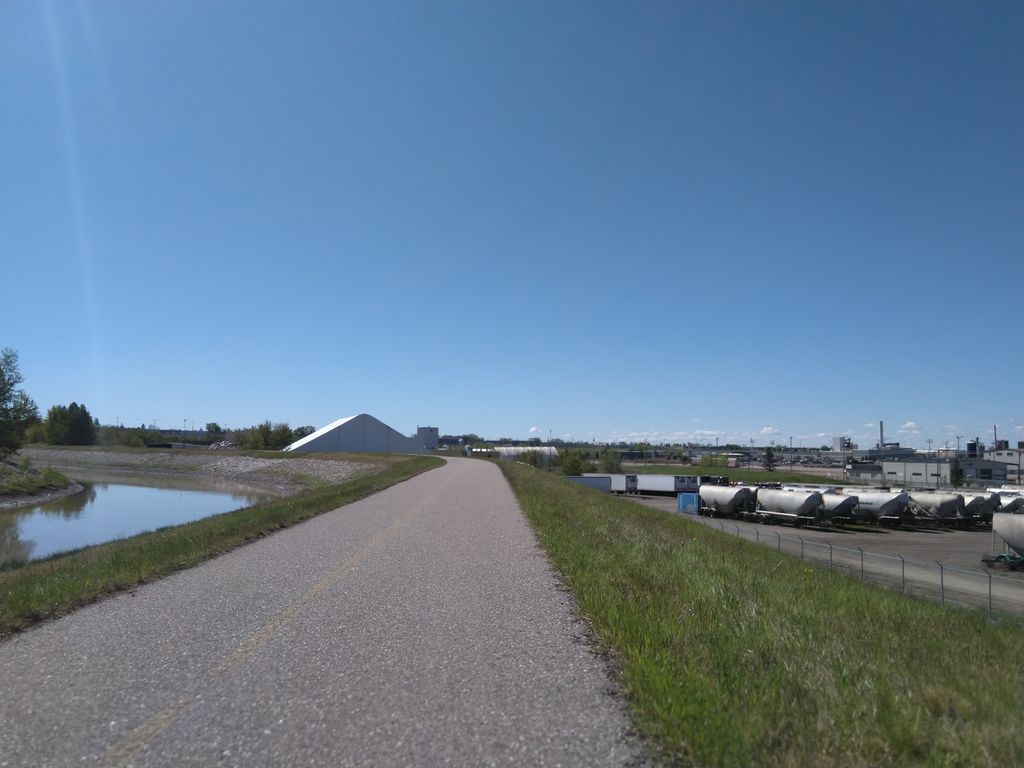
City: calgary